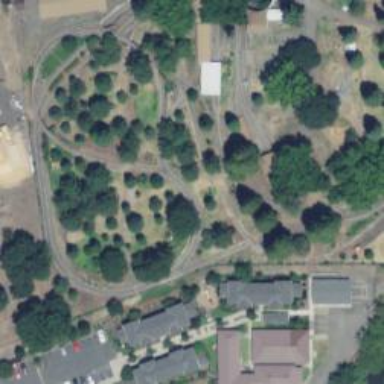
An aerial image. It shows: Miniature railway.